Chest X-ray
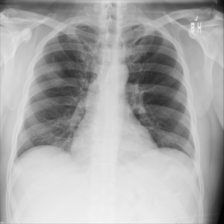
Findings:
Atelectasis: negative
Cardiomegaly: negative
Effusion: negative
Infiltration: negative
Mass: negative
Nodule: negative
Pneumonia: negative
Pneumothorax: negative
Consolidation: negative
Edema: negative
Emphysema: negative
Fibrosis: negative
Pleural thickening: negative
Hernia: negative